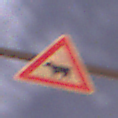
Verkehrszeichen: ViehtriebRechts
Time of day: Night
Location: Outdoor (Suburban)
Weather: PartlyCloudy
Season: NotSpecified
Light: Artificial